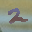
Label: 2